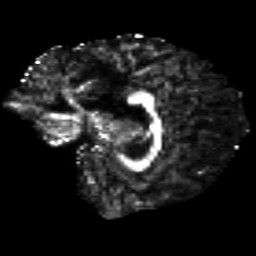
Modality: FA
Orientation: sagittal
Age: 22
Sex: female
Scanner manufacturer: siemens
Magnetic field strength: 3 T
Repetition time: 8.8 s
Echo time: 0.085 s